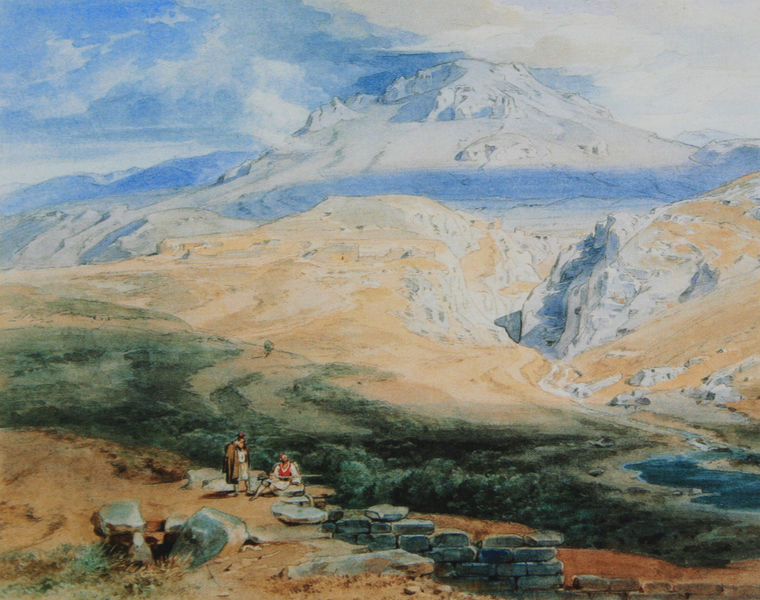
Titel: Mykene - Atreusgrab
Künstler: Carl Rottmann
Standort: München
Institution: Staatliche Graphische Sammlung
Schlagwörter: baum, berg, blau, felsen, gemälde, himmel, mann, schatten, umhang, wasser, wolken, aquarell, bäume, fluss, gelb, grün, impressionismus, landschaft, menschen, see, sitzen, braun, frau, licht, männer, strasse, weiss, zeichnung, ausblick, eis, gras, rot, schnee, weg, wiese, wolke, beige, gespräch, leute, stehen, stein, steine, ebene, ferne, horizont, hügel, weite, busch, büsche, gebüsch, gewässer, pfad, paar, personen, tal, wald, aussicht, italien, zwei, stab, berge, gebirge, gipfel, gletscher, hitze, wüste, öde, mauer, eben, vegetation, geröll, schlucht, ausflug, pause, rast, japanisch, grass, reste, ruine, fuss, alpen, moräne, bewaffnet, ruinen, wld, quader, wanderer, felse, steinchen, hain, kluft, gestrüpp, hirte, schäfer, wanderung, steinplatten, thal, rastplatz, fraz, verwaschen, ödniss, tuerke, landschftsmalerei, waldgrenze, brockenfelse